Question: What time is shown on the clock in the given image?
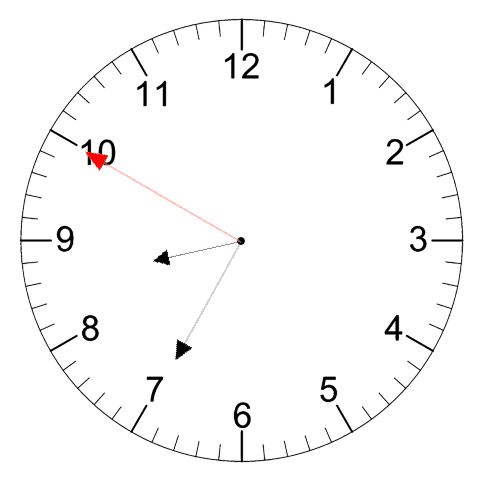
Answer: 08:34:50